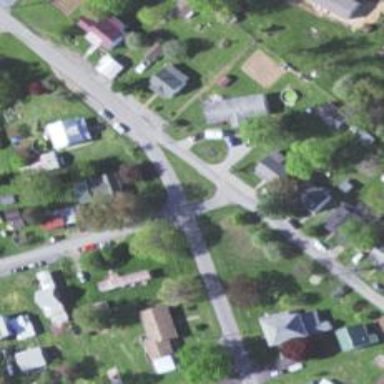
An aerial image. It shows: Residential road.